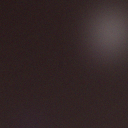
Screen state: off